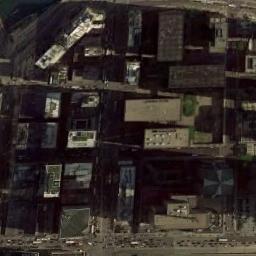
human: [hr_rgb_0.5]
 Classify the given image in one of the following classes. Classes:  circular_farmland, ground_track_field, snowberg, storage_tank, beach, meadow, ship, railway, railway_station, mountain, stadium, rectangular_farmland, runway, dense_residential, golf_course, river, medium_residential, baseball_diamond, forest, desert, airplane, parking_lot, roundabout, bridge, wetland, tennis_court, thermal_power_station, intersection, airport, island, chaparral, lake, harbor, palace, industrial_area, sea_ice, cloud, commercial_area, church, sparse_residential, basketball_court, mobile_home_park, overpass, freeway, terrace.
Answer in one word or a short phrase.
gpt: commercial_area